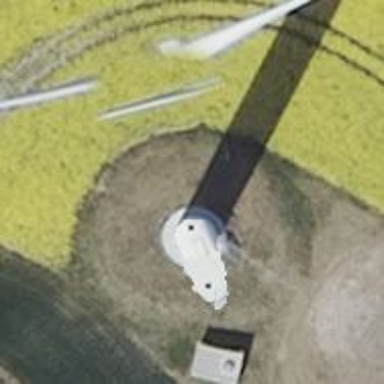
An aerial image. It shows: Wind generator powered by wind. The generator type is horizontal axis and it uses wind turbines.